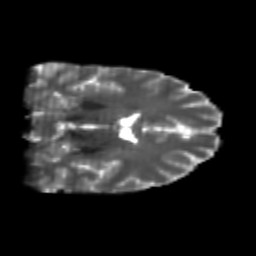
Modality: T2w
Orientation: coronal
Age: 24
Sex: female
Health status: healthy
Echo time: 0.074 s